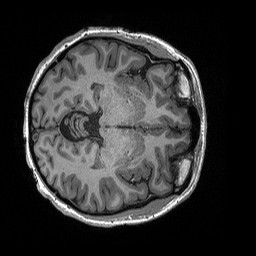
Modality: T1w
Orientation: axial
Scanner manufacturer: siemens
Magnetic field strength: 3 T
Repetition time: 2.3 s
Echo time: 0.00294 s